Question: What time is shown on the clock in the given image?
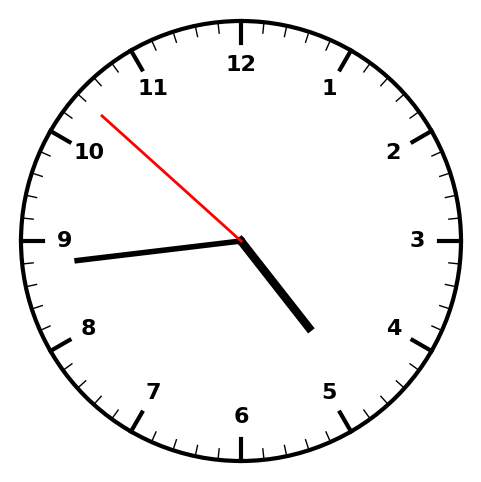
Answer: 04:43:52